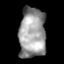
Tissue: prostate
Cell type: T cells
Senescence score: 0.3608
Nuclear area (px): 1312
Mean DAPI intensity: 154.825